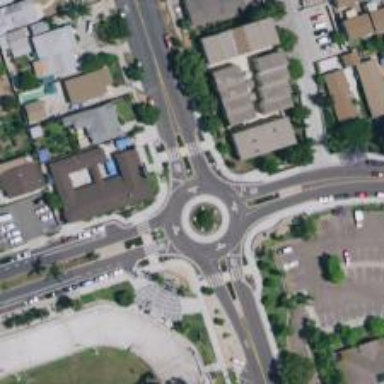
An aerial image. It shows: Roundabout at tertiary road junction.